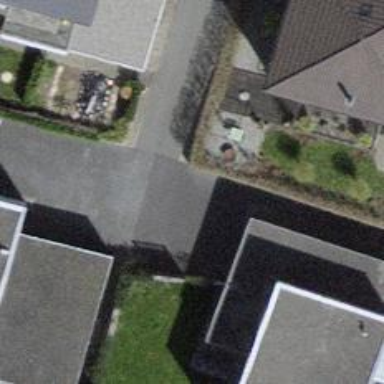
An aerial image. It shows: Service road with surface made of paving stones.